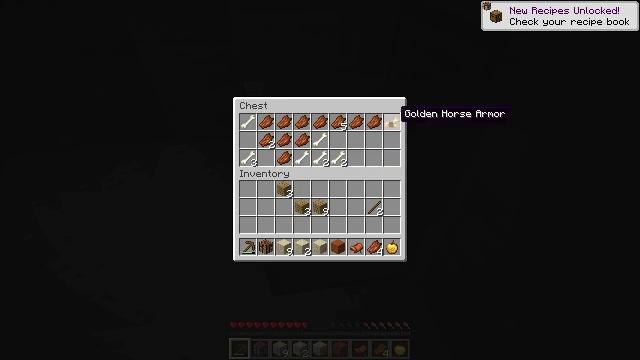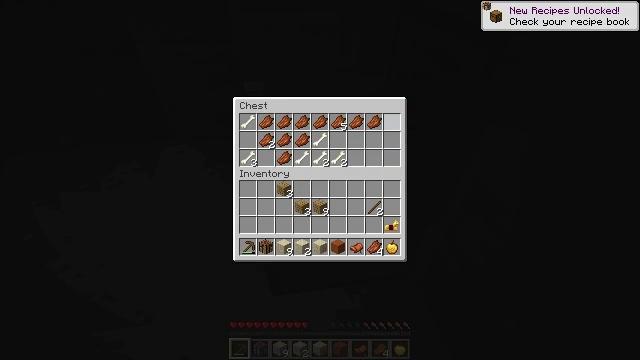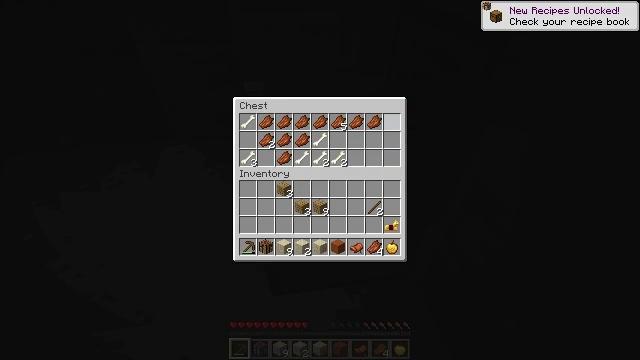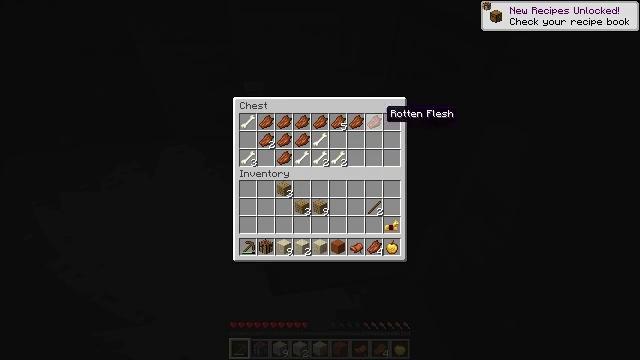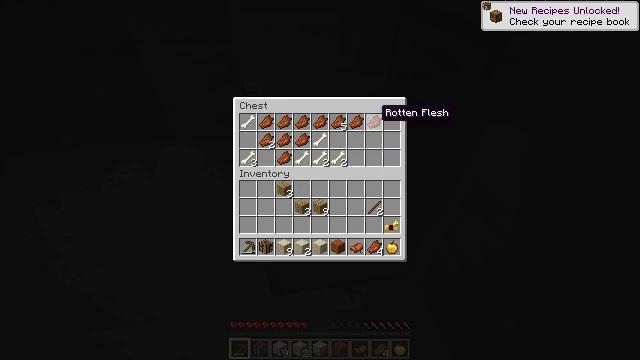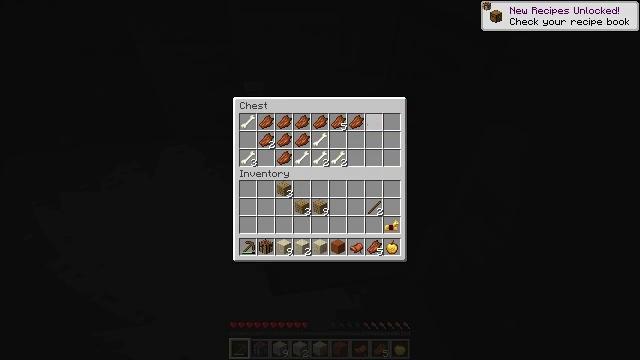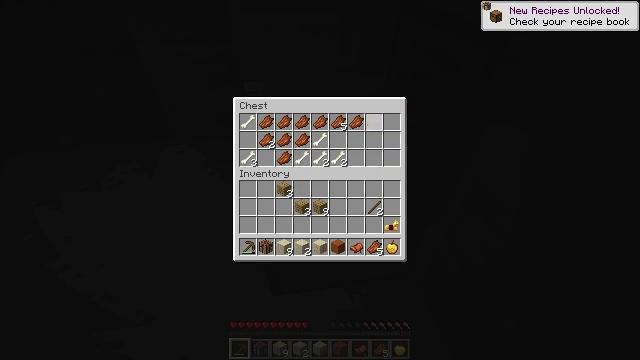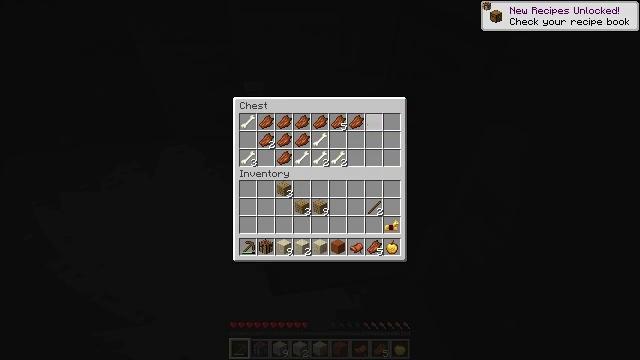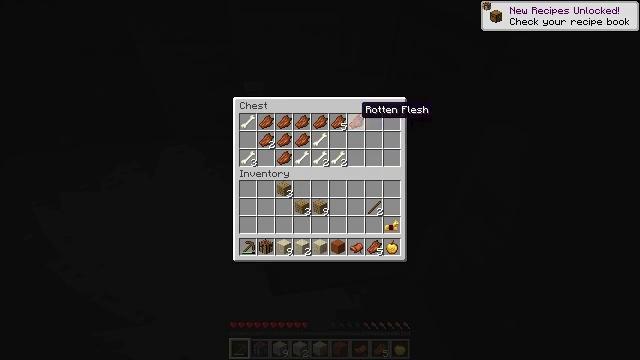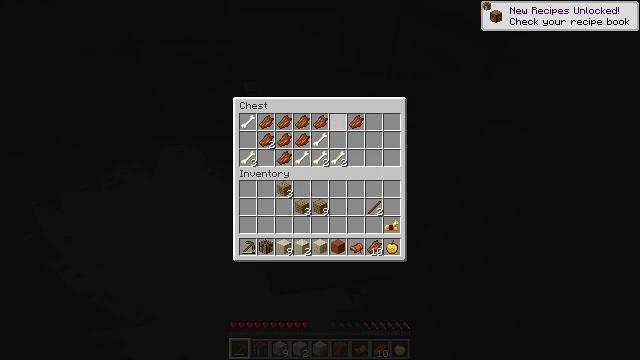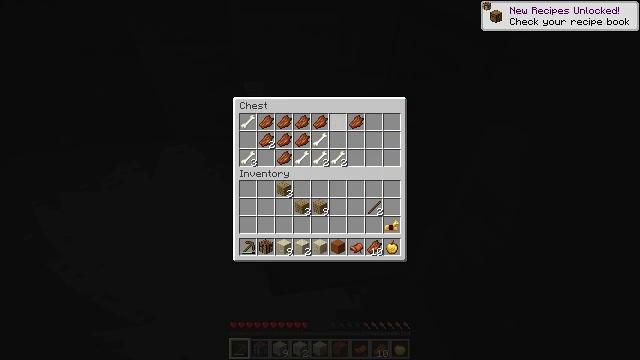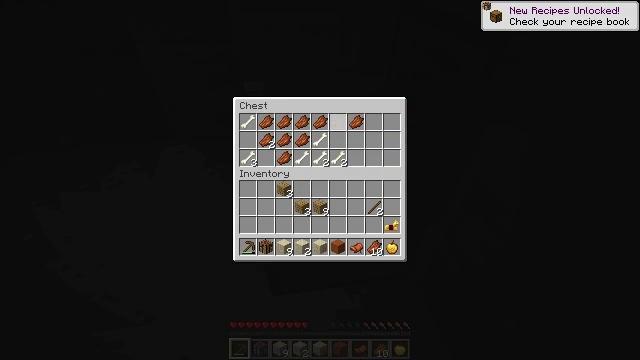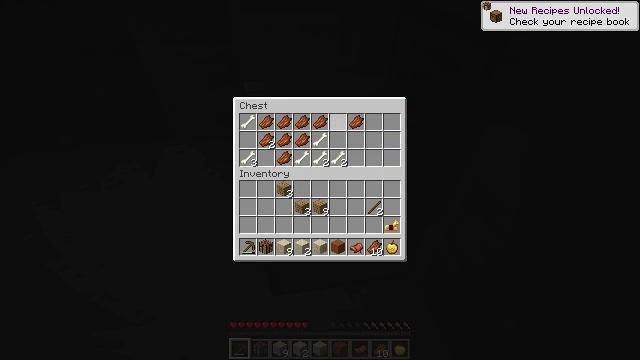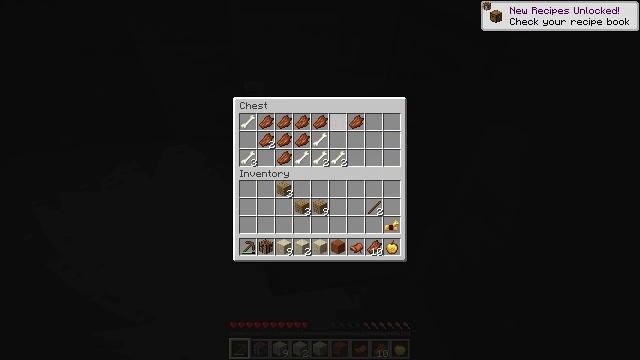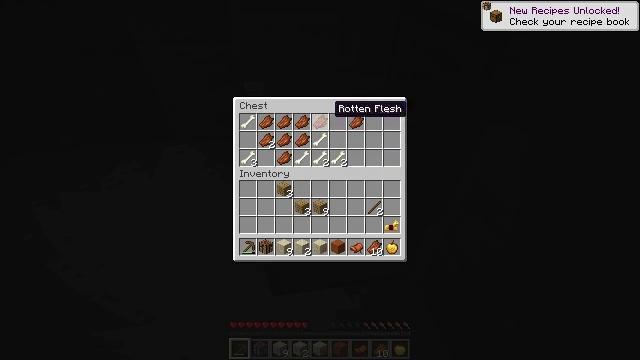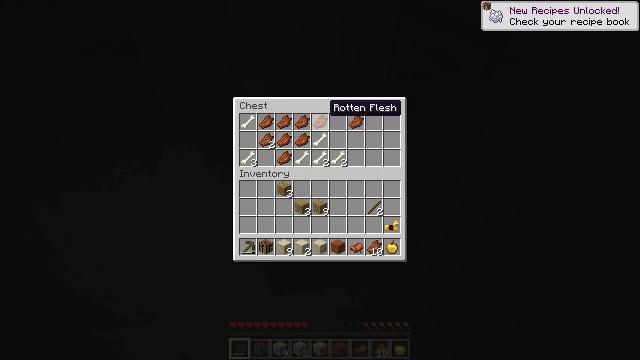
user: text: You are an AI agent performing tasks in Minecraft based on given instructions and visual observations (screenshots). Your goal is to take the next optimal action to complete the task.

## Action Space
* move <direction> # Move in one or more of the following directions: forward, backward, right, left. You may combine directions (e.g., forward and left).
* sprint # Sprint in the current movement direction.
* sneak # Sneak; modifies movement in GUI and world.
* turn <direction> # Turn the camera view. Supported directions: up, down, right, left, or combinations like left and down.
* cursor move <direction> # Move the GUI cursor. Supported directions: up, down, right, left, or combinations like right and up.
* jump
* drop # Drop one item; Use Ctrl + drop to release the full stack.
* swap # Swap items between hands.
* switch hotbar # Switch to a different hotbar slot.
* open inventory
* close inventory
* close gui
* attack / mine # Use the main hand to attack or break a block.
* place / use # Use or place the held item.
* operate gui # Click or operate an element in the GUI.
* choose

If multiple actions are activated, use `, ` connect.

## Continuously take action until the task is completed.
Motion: motion action
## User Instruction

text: Reclaim the chest into your inventory.
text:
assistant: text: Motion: sneak, operate gui
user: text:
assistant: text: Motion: sneak, operate gui
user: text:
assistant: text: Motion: sneak, cursor move left
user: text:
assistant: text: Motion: sneak
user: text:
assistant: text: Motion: sneak, operate gui
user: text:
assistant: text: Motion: sneak, operate gui
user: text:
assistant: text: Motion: sneak, operate gui
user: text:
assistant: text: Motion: sneak, cursor move left
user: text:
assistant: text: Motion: sneak, cursor move left, operate gui
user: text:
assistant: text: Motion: sneak, operate gui
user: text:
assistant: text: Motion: sneak, operate gui
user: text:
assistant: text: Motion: sneak, operate gui
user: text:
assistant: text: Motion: sneak, operate gui
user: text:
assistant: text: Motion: sneak, operate gui
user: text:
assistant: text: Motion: sneak
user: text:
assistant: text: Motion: sneak, operate gui
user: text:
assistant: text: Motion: sneak, operate gui
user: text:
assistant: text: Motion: sneak, operate gui
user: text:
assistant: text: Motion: sneak, operate gui
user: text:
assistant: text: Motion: sneak, operate gui
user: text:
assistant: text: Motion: sneak, operate gui
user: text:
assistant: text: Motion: sneak, cursor move right
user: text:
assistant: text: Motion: sneak, cursor move right
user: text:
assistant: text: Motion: sneak, cursor move right, operate gui
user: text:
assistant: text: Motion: sneak, operate gui
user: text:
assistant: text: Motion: sneak, operate gui
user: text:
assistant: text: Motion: sneak, operate gui
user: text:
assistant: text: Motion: sneak
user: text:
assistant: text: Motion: sneak, cursor move left
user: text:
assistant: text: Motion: sneak, cursor move left